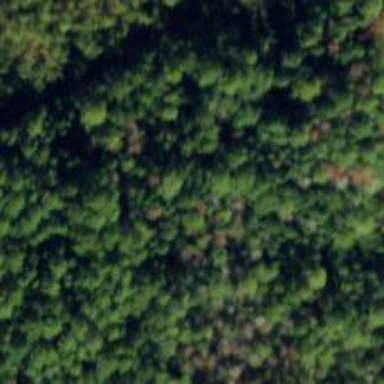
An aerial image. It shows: Beautiful woodland area.